Question: I try to import a <URL> into eclipse. The handbook is telling me to use this command in the console:
'''
git clone http://git-wip-us.apache.org/repos/asf/mina-vysper.git vysper
'''
Unfortunately i use git via eclipse and if i import from uri eclipse telling me the url is not a valid clone-uri:

How to translate the git command to a clone-uri?
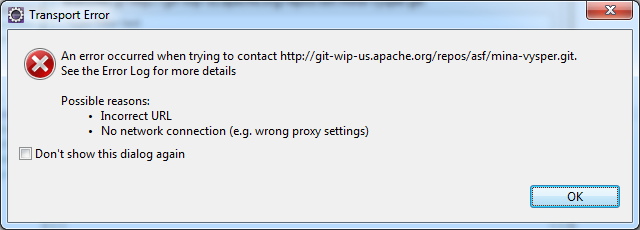
Answer: If you take a look at the error log you will notice that the reason of the Transport Error is : '301 Moved Permanently' . So the repository is not there anymore, try with this URI instead : 'git://git.apache.org/vysper.git'